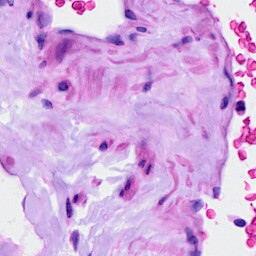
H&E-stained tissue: Ovarian